Question: '''
'use strict';
var React = require('react');
class Slider extends React.Component{
constructor(props){
super(props)
}
render(){
return(
<div>
<input type="range" min="0" max="255" ref="colors"
onChange={this.props.update} />
</div>
)
}
}
module.exports = Slider;
'''
'''
...
class App extends React.Component {
constructor(props) {
super(props);
this.state = {
red: 0,
green: 0,
blue: 0
}
}
updateColors(){
this.setState ({
red:this.refs.red.refs.colors.getDOMNode().value,
green:this.refs.green.refs.colors.getDOMNode().value,
blue:this.refs.blue.refs.colors.getDOMNode().value
})
}
render() {
return (
<div>
<Slider ref="red" update={this.updateColors.bind(this)} />
<label>Red: {this.state.red}</label>
<Slider ref="green" update={this.updateColors.bind(this)} />
<label>Green: {this.state.green}</label>
<Slider ref="blue" update={this.updateColors.bind(this)} />
<label>Blue: {this.state.blue}</label>
</div>
)
.....
};
'''

After page load, should I change the range of any color, the other colors change as well. Afterwards (not a new page load), the colors change respectively to whichever one was moved.
What is causing to change after initial page load, when only one color was moved?
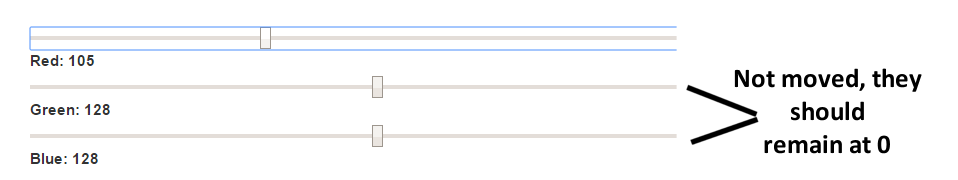
Answer: The problem is you aren't giving the slider input a value. I have modified both files to get this to work.
'''
'use strict';
var React = require('react');
class Slider extends React.Component{
constructor(props){
super(props)
}
render(){
return(
<div>
<input type="range" min="0" max="255" ref="colors"
value={this.props.value}
onChange={this.props.update} />
</div>
)
}
}
module.exports = Slider;
'''
'''
...
class App extends React.Component {
constructor(props) {
super(props);
this.state = {
red: 0,
green: 0,
blue: 0
}
}
updateColors(){
this.setState ({
red:this.refs.red.refs.colors.getDOMNode().value,
green:this.refs.green.refs.colors.getDOMNode().value,
blue:this.refs.blue.refs.colors.getDOMNode().value
})
}
render() {
return (
<div>
<Slider ref="red" value={this.state.red} update={this.updateColors.bind(this)} />
<label>Red: {this.state.red}</label>
<Slider ref="green" value={this.state.green} update={this.updateColors.bind(this)} />
<label>Green: {this.state.green}</label>
<Slider ref="blue" value={this.state.blue} update={this.updateColors.bind(this)} />
<label>Blue: {this.state.blue}</label>
</div>
);
}
.....
};
'''